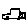
Label: car